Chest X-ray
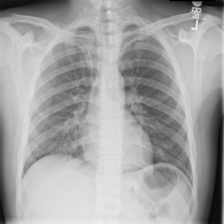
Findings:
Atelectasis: negative
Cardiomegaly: negative
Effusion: negative
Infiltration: negative
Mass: negative
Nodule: negative
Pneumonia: positive
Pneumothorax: negative
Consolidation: negative
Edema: negative
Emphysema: negative
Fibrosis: negative
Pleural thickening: negative
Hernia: negative